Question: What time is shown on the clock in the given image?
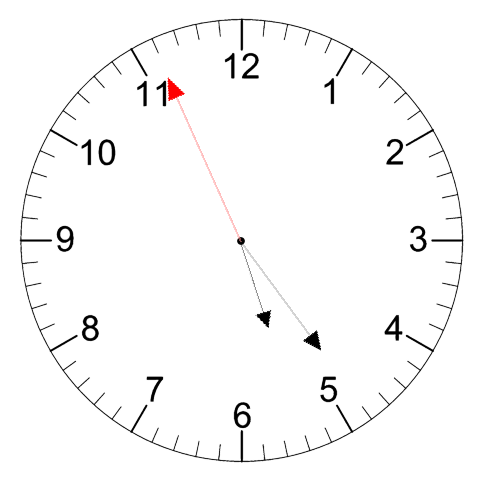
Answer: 05:23:56